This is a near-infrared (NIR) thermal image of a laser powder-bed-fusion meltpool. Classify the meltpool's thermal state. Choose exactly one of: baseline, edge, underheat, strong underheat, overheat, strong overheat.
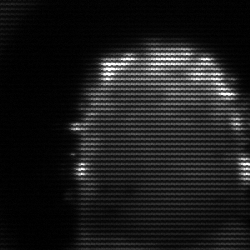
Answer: baseline